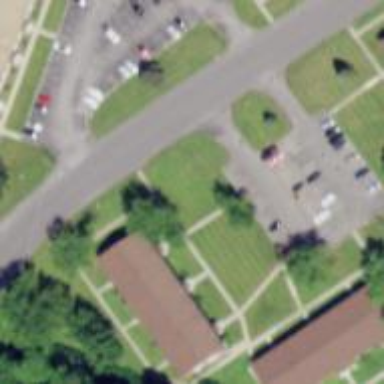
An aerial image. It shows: Paved parking area.